Aerial crown-view tile of a tropical tree (Barro Colorado Island, Panama), acquired 20250217:
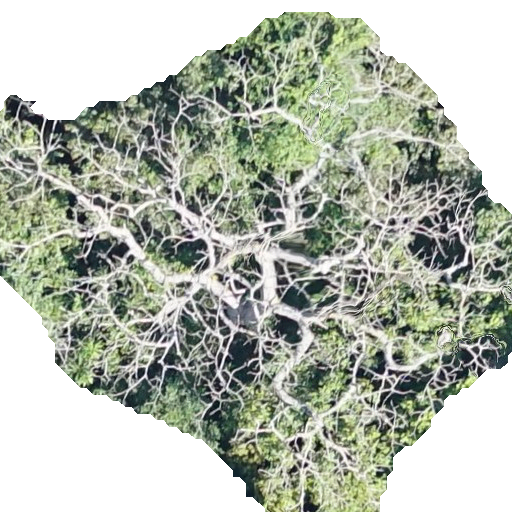
Species: Pseudobombax septenatum
GBIF accepted scientific name: Pseudobombax septenatum
Crown area: 275.024 m²